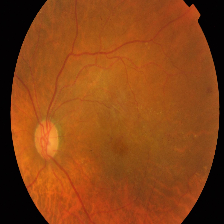
Diabetic retinopathy grade: Proliferative DR